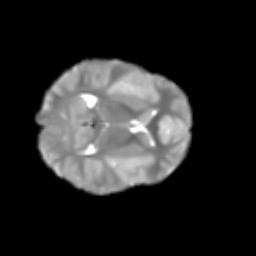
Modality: T2w
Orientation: axial
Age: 8
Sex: female
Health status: healthy